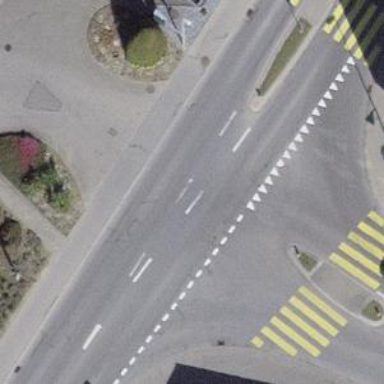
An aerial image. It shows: Road with "give way" sign.